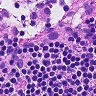
Metastatic tissue present: no